Question: The given parameters are r,g,b of two colors.
How can I multiply them? (Like blending mode->multiply in Photoshop)
Example:
color1:0,255,255
color2:255,255,0
multiplied:0,255,0

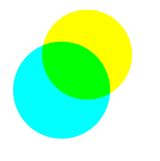
Answer: Based on the simple multiply formula, here is a javascript function that should work for RGB:
'''
function multiply(rgb1, rgb2) {
var result = [],
i = 0;
for( ; i < rgb1.length; i++ ) {
result.push(Math.floor(rgb1[i] * rgb2[i] / 255));
}
return result;
}
'''
Using modern JavaScript:
'''
const multiply = (rgb1, rgb2) => rgb1.map((c, i) => Math.floor(c * rgb2[i] / 255))
'''
Here is a fiddle using background colors you can play with: <URL>